Question: In <URL> blog post, the Dependency Inversion Principle was described by this motivational poster:

I don't understand what the poster means: How does soldering a lamp directly to the wall violate dependency inversion principle and how does having plugs follow dependency inversion principle. Maybe some skeleton Java or C# code about lamps and electrical outlets might be helpful.
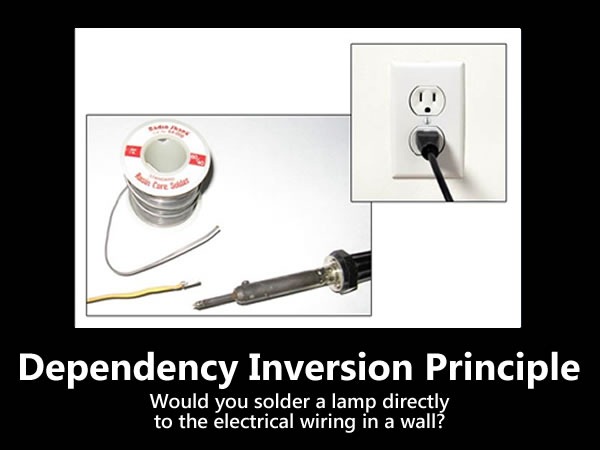
Answer: From your link:
> The "D" in SOLID is for Dependency Inversion Principle, which states
that high-level modules shouldn't depend on low-level modules, but
both should depend on shared abstractions.
I do not know what they mean be 'shared' abstractions. In code, the lamp would be the 'high-level module', and where it get's it's power from would be it's dependency, or 'lower-level module'.
Your questions:
> How does soldering a lamp directly to the wall violate dependency inversion principle
The lamp in the poster is violating the dependency inversion principle because it is not relying on an abstract power source. It relies on a very concrete implementation of being soldered directly to the electrical wiring in a wall. If this relationship were modeled in code, it might look something like this:
'''
public class Lamp {
// This part is the equivalent of "soldering a lamp directly to the electrical wiring in a wall"
private ElectricalWiringInBobsWall electricalWiring = new ElectricalWiringInBobsWall();
private boolean isOn;
public void turnOn() {
electricalWiring.useElectricityInWatts(60);
isOn = true;
}
public void turnOff() {
electricalWiring.turnOffElectricityInWatts(60);
isOn = false;
}
}
'''
The consequences of doing this are that the Lamp is very hard to use in other situations. In real life, the lamp itself would require a lot of rework if you wanted to move it to a different part of the house, use it on a generator, or even take it overseas and plug it in a different outlet. Similarily, in a code base, if you wanted to reuse this lamp with a different power source, you would have to change the code in the lamp itself, which might require retesting, or introduce new bugs.
> how does having plugs follow dependency inversion principle
An outlet is more abstract because, as a user, you don't really have to know HOW the lamp gets it's power. All you have to know is that if you plug the lamp in, it works. The outlet is an abstraction over a power source. That is to say, it hides the details of where the power is actually coming from. There could be an outlet in a wall, on a generator, an an overseas adapter, on a solar panel power source, etc.
Employing the DIP in our class above, we want the 'Lamp' to depend on an abstraction, and have the implementation passed in as a dependency. In code, this might look like this:
'''
public interface Outlet {
void useElectricityInWatts(int watts);
void turnOffElectricityInWatts(int watts);
}
public class Lamp {
private Outlet outlet;
private boolean isOn;
// We pass in the dependency instead of instantiating it and rely on an interface (abstraction)
public void plugInto(Outlet outlet) {
this.outlet = outlet;
}
public void turnOn() {
outlet.useElectricityInWatts(60);
isOn = true;
}
public void turnOff() {
outlet.turnOffElectricityInWatts(60);
isOn = false;
}
}
'''
Now, a lamp can use any type of outlet: BobsOutletInHisWall, GeneratorOutlet, EuropeanAdapterOutlet, etc. It can easily be moved and used in other situations, and not have to change at all.
I know the example is far from perfect, but I hope that explains what the poster means.